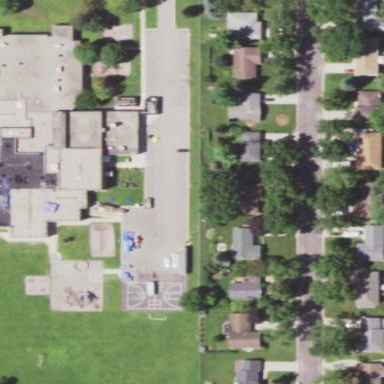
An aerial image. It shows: School building.